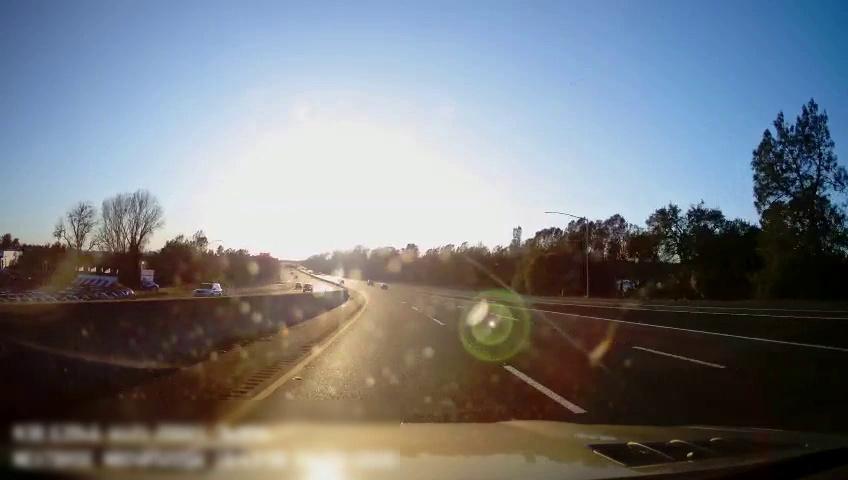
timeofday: Day
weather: Cloudy
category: Drivable Space
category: Drivable Space
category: Vehicles | SUV
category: Vehicles | SUV
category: Vehicles | Car
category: Lanes | Alternate Lane
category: Lanes | Current Lane
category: Lanes | Current Lane
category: Lanes | Alternate Lane
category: Lanes | Alternate Lane
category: Lanes | Alternate Lane